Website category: book
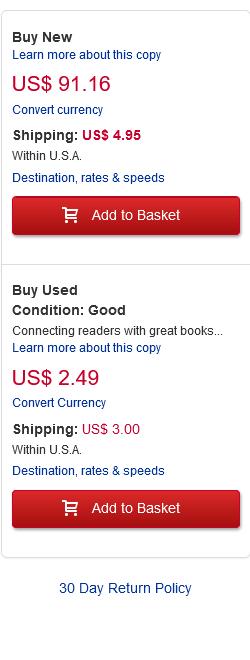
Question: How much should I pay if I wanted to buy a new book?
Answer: US$ 91.16

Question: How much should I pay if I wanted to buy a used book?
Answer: US$ 2.49

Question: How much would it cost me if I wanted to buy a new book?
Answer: US$ 91.16

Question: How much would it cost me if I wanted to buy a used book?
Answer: US$ 2.49

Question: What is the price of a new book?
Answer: US$ 91.16

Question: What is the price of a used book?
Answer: US$ 2.49

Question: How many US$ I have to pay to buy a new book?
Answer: US$ 91.16

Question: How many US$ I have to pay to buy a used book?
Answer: US$ 2.49

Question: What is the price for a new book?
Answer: US$ 91.16

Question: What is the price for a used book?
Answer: US$ 2.49

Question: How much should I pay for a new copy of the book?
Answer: US$ 91.16

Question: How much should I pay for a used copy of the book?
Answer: US$ 2.49

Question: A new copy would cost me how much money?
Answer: US$ 91.16

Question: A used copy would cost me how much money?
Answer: US$ 2.49

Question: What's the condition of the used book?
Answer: Good

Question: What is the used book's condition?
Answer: Good

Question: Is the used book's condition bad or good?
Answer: Good

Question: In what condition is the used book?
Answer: Good

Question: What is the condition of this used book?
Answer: Good

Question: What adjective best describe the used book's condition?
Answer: Good

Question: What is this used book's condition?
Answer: Good

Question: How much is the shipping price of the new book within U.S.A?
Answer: US$ 4.95

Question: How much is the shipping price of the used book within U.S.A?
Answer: US$ 3.00

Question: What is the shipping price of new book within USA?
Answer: US$ 4.95

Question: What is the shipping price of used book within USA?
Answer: US$ 3.00

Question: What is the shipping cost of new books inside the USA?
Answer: US$ 4.95

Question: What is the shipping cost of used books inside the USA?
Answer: US$ 3.00

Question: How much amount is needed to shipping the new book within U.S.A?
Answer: US$ 4.95

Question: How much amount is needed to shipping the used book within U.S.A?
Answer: US$ 3.00

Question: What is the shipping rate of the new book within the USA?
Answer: US$ 4.95

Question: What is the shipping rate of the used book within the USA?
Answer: US$ 3.00

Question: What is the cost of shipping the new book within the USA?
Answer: US$ 4.95

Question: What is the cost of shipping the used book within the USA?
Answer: US$ 3.00

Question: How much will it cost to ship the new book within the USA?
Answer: US$ 4.95

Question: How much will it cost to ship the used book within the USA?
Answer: US$ 3.00